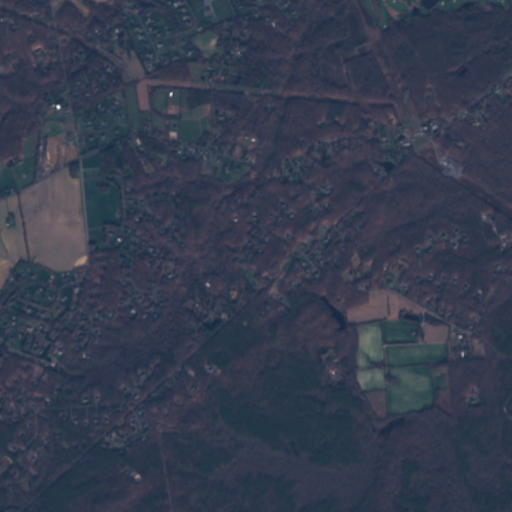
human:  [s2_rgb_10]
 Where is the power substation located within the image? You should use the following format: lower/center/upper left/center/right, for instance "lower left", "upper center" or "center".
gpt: The power substation is located in the upper right of the image.
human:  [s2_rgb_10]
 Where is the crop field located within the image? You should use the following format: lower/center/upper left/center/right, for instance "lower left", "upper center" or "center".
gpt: There is no crop field in the image.